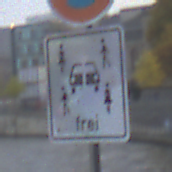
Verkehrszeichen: CarsharingfahrzeugeFrei
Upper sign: AbsolutesHalteverbot
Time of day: SunriseSunset
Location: Outdoor (Urban)
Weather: PartlyCloudy
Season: NotSpecified
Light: Natural